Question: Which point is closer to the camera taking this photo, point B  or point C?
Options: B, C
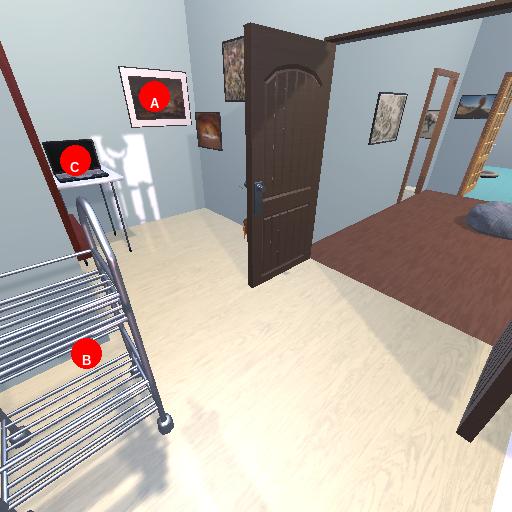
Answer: B